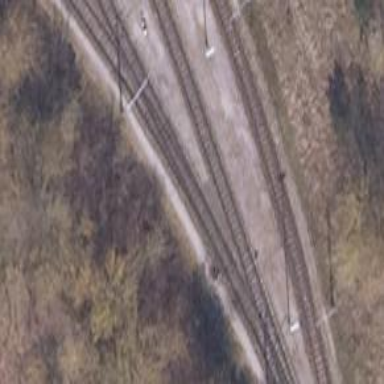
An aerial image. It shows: Railway switch.